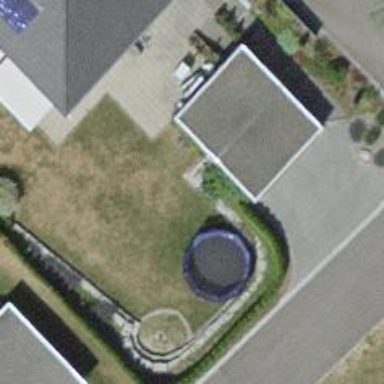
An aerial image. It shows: Garage.